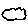
Label: cloud